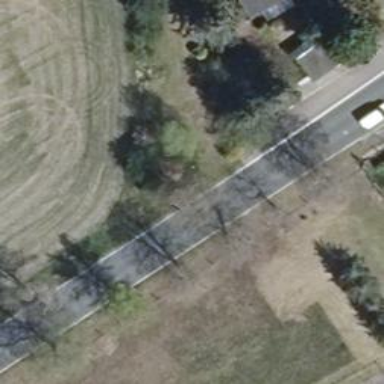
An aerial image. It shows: Secondary road with asphalt surface.